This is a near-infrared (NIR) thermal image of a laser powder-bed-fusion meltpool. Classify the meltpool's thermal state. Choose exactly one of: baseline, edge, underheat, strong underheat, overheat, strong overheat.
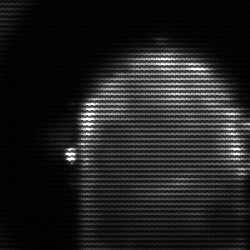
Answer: baseline